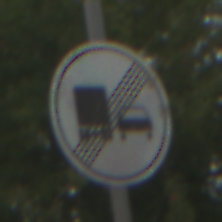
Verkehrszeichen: EndeUeberholverbotKraftfahrzeuge
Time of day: MorningAfternoon
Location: Outdoor (Suburban)
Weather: PartlyCloudy
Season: NotSpecified
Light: Natural